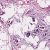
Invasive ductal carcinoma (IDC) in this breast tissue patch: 1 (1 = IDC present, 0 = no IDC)